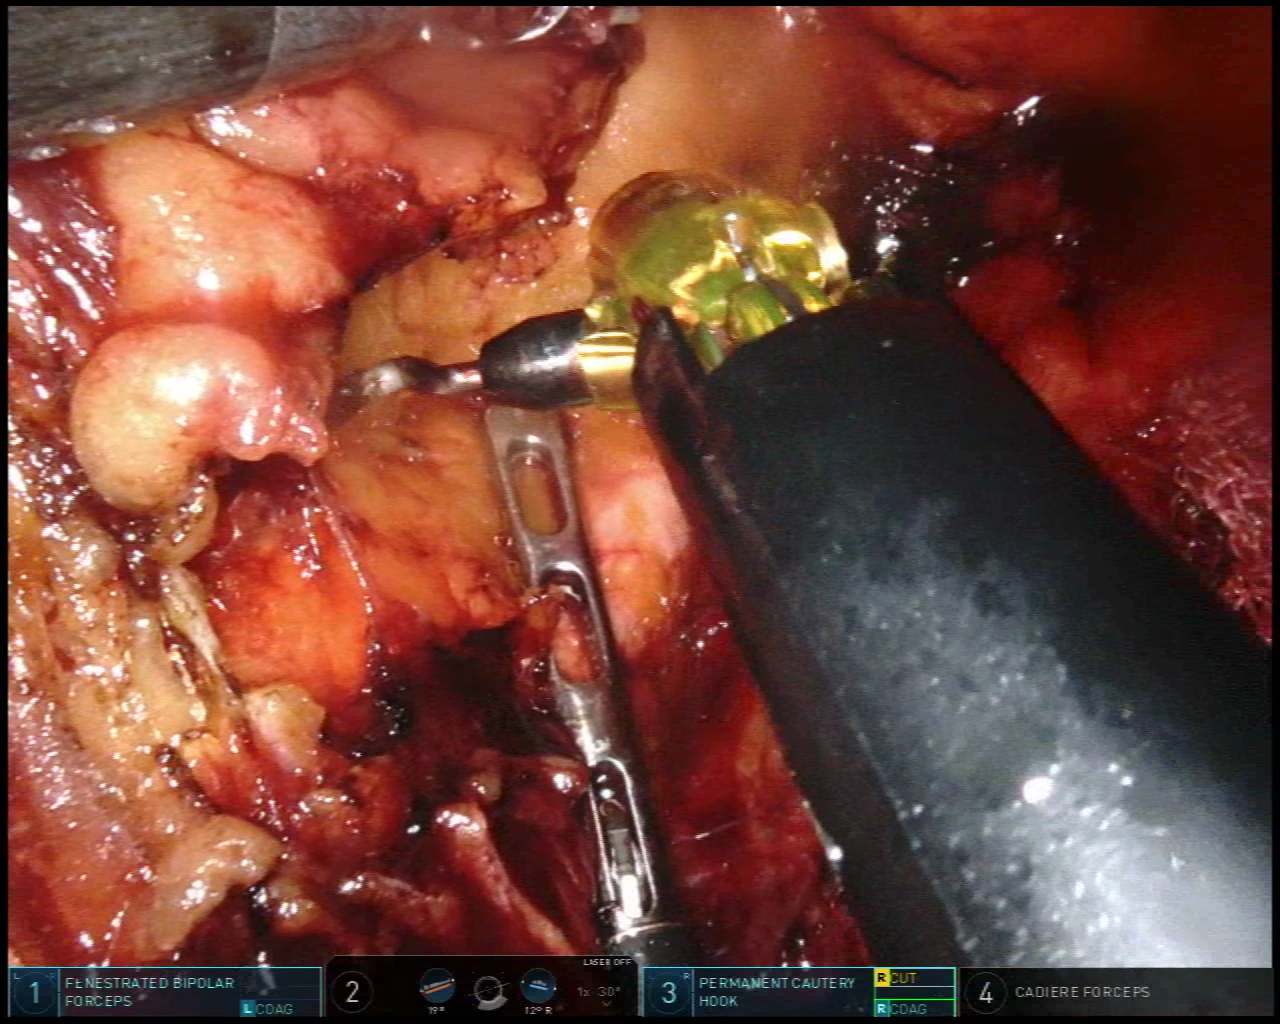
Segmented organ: pancreas
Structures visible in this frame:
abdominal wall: no
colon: no
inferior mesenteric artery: no
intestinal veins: no
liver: no
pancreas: yes
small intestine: no
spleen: no
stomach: no
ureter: no
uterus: no
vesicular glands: no